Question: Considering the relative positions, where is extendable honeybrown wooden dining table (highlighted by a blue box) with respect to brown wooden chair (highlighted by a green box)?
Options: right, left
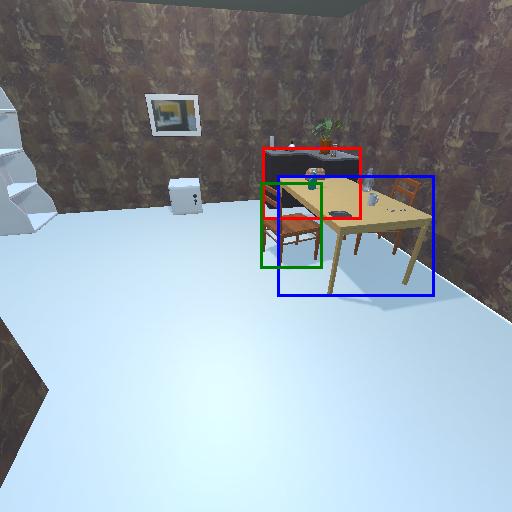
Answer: right